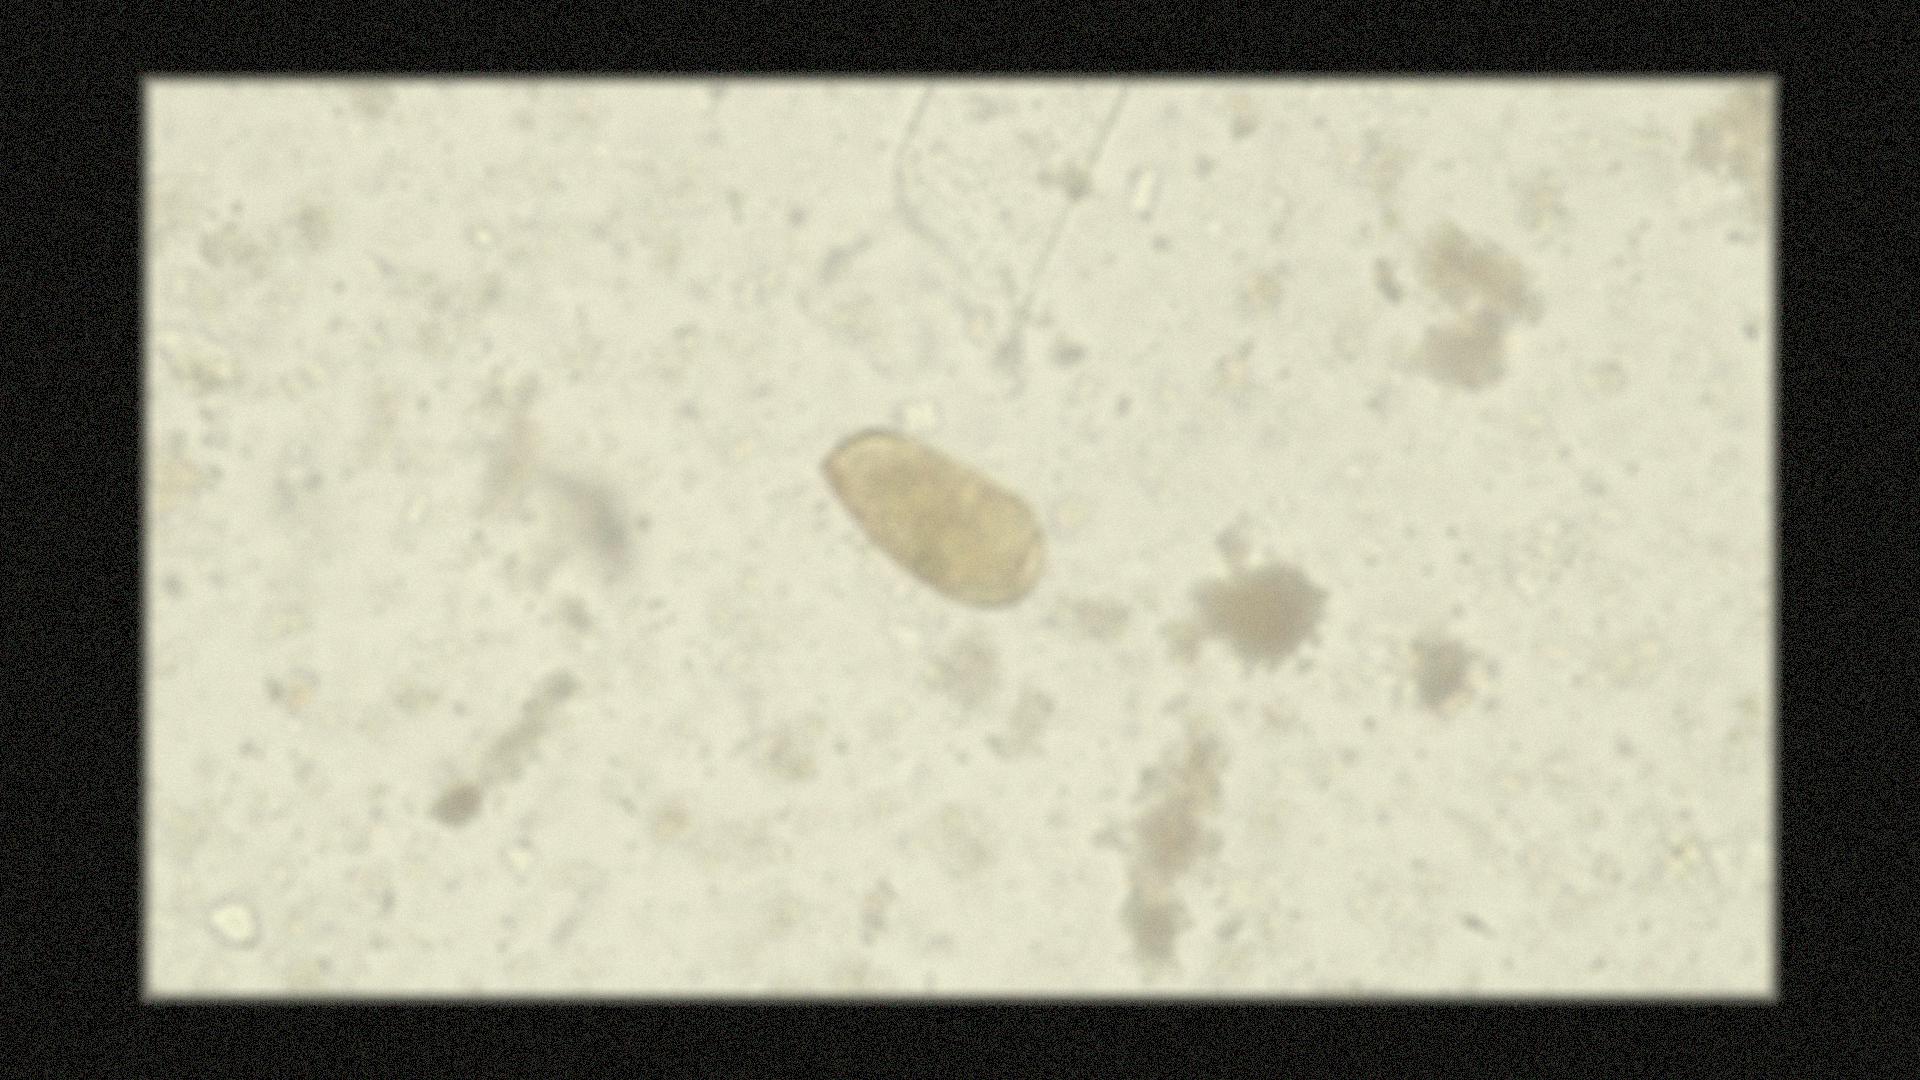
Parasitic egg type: Paragonimus spp